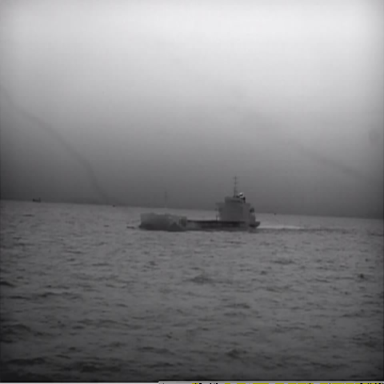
There is a liner in the infrared image.